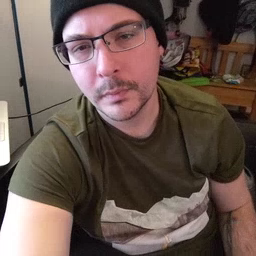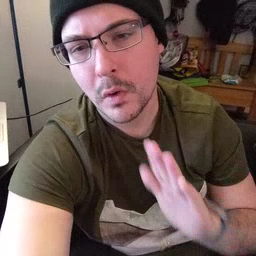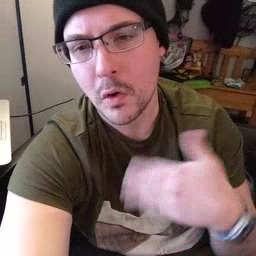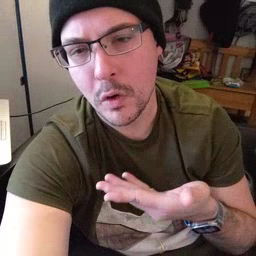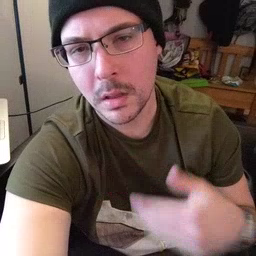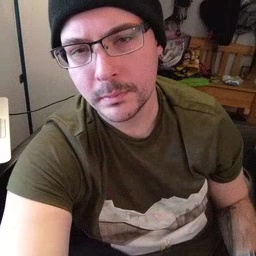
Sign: all